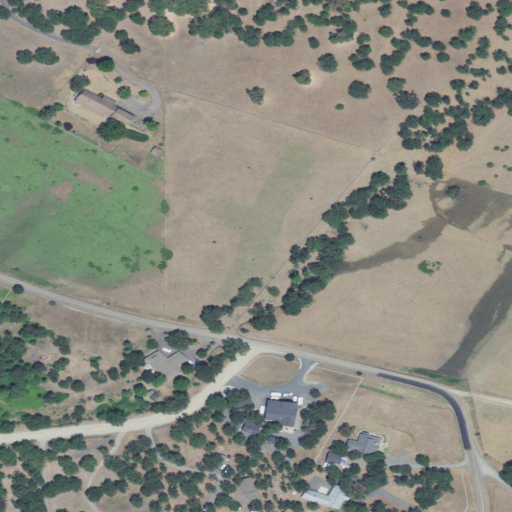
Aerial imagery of valley in Oregon named Curry Gulch containing pasture, open development, shrub, and low intensity development